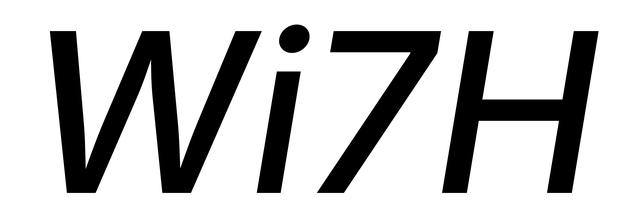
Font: Inter-Italic_Medium_Italic